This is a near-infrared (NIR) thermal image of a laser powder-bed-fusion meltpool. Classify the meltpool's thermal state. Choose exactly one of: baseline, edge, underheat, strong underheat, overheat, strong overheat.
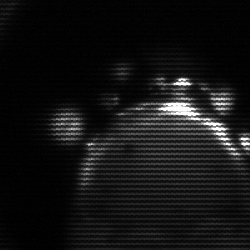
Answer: edge